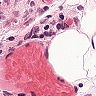
Metastatic tissue present: no